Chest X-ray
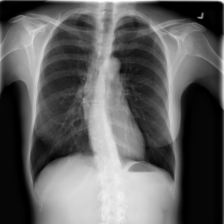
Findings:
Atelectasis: negative
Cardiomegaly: negative
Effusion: negative
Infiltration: negative
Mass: negative
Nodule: negative
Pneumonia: negative
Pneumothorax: negative
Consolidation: negative
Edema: negative
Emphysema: negative
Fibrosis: negative
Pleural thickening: negative
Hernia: negative